Question: I used a plug-in in Eclipse Neon which is called ObjectAid, it's a plug-in that generates a UML Diagram automatically.
Now I understand everything in the generated UML except for one thing, which is the label next to the arrow "~class instance". What does that part mean?

This is just an identical image, not the real one, of the UML generated so please understand that that's just an example.
EDIT:
'''
//more codes here
static APAGenerator generateAPA = new APAGenerator();
public static void main(String[] args) {
try {
generateAPA.run();
} catch (Exception e) {
e.printStackTrace();
}
}
//more codes here
'''
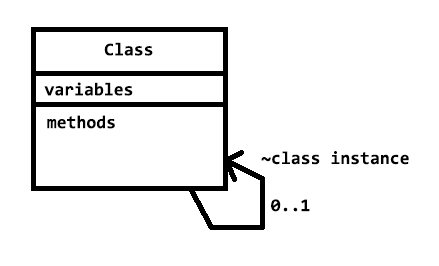
Answer: Well, I can't speak for this ObjectAid (and what their makers thought they should do), but as per UML specification the '~' tells the visibility is 'package' and it's followed by the role name which the association takes (IOW: the attribute being used). So the name is 'class instance' which seems odd.